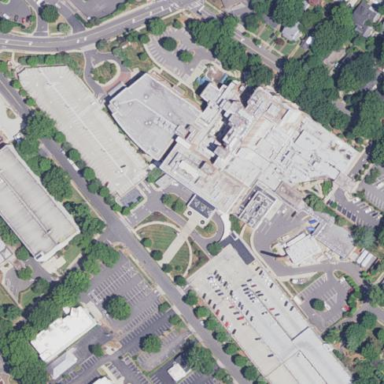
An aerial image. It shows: Hospital providing healthcare services.